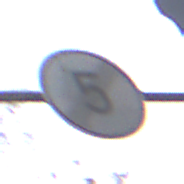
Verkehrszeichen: EndeGeschwindigkeit5
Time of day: MorningAfternoon
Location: Outdoor (Urban)
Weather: PartlyCloudy
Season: NotSpecified
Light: Natural